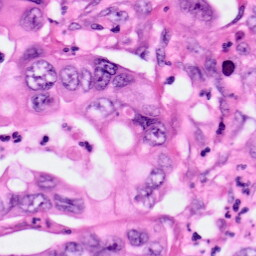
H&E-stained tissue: Pancreatic